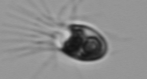
Label: Balanion